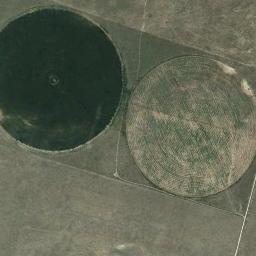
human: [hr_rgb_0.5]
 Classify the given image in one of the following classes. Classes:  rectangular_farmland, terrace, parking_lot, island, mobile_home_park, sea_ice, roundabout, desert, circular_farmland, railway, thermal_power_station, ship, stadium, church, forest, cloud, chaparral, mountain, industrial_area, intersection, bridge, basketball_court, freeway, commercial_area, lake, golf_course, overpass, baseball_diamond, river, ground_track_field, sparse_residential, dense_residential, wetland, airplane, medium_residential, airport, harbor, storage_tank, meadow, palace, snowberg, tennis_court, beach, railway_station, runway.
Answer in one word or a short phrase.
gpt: circular_farmland